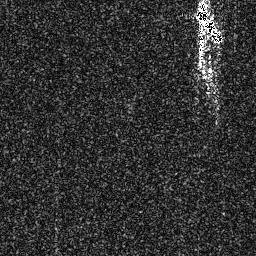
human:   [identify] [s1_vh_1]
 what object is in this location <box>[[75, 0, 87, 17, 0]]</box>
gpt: <ref>1 medium ship at the top right</ref>